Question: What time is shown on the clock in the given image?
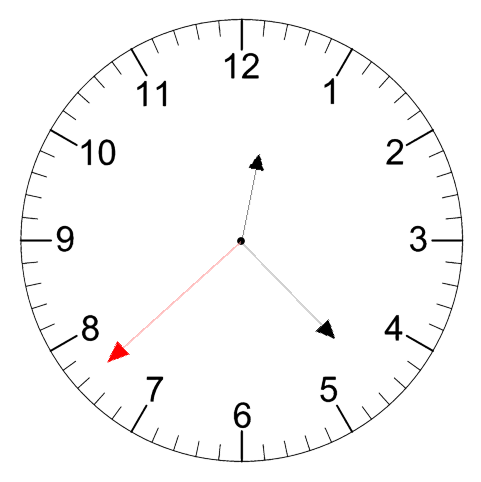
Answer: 12:22:38